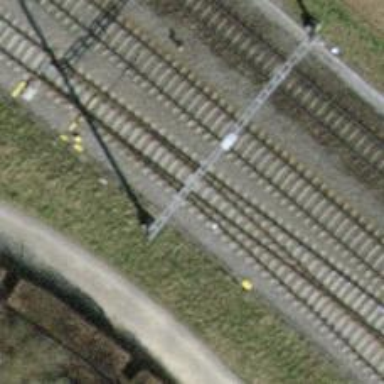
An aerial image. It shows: Railway switch.